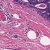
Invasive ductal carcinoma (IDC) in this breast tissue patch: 0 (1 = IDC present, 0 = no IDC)